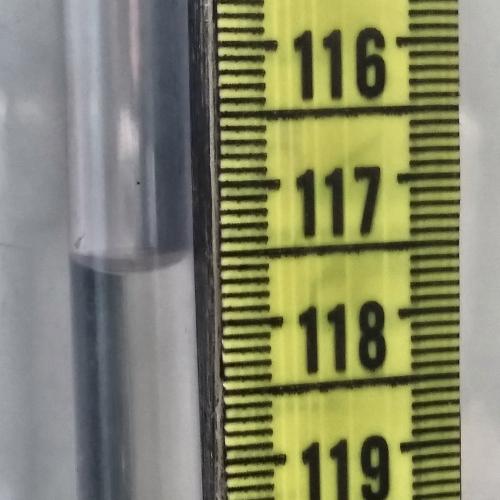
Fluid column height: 117.5 cm